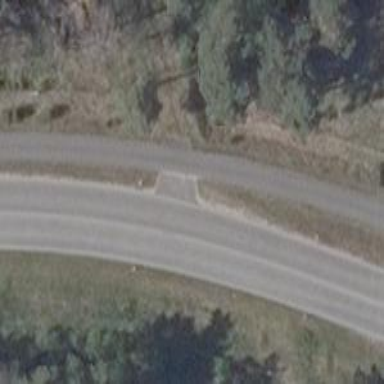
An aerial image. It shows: Asphalt path.